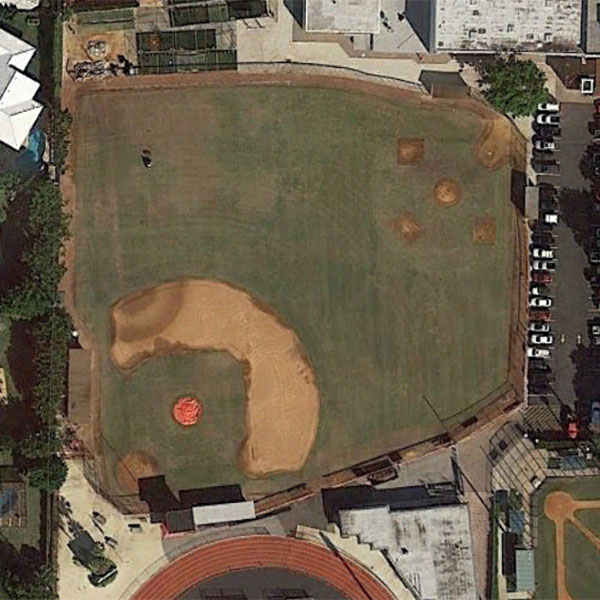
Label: BaseballField